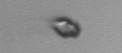
Label: Heterocapsa_rotundata